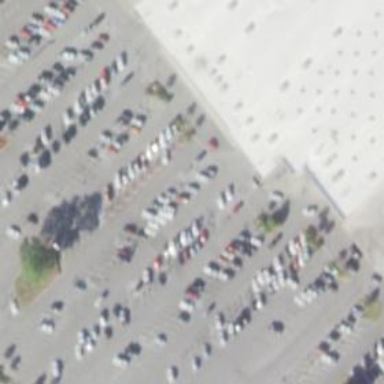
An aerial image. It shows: Parking space.